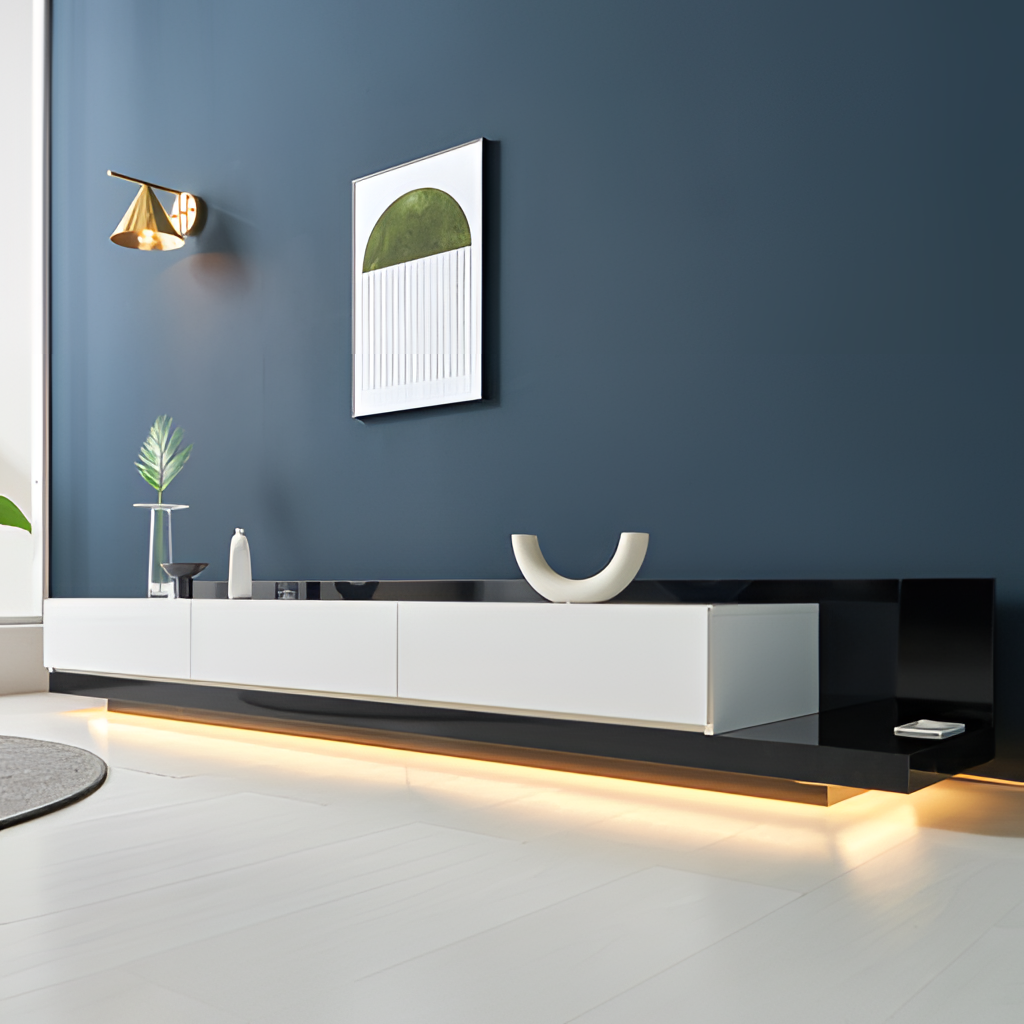
wood entertainment unit, living room, contemporary, gray wood flooring, with plank pattern, paint wallpaper, with solid pattern